Question: I am querying database to find records searching as for e-mail. Although, I get an exception related to '@' character of e-mail. What is the right syntax to pass e-mail as parameter?
Any help is welcome
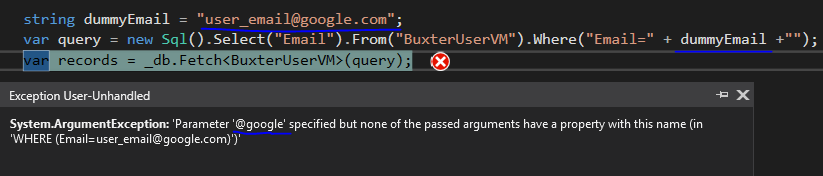
Answer: The @ is the character used to specify query parameters, so that's why your code is breaking. Also by joining the string by hand you are vulnerable to sql injection attacks.
Use this syntax instead
'''
.Where("Email=@0", dummyEmail)
'''
the query builder will replace the @0 with the correct escaped value of dummyEmail